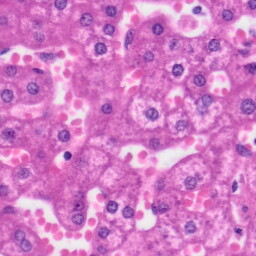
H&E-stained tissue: Liver